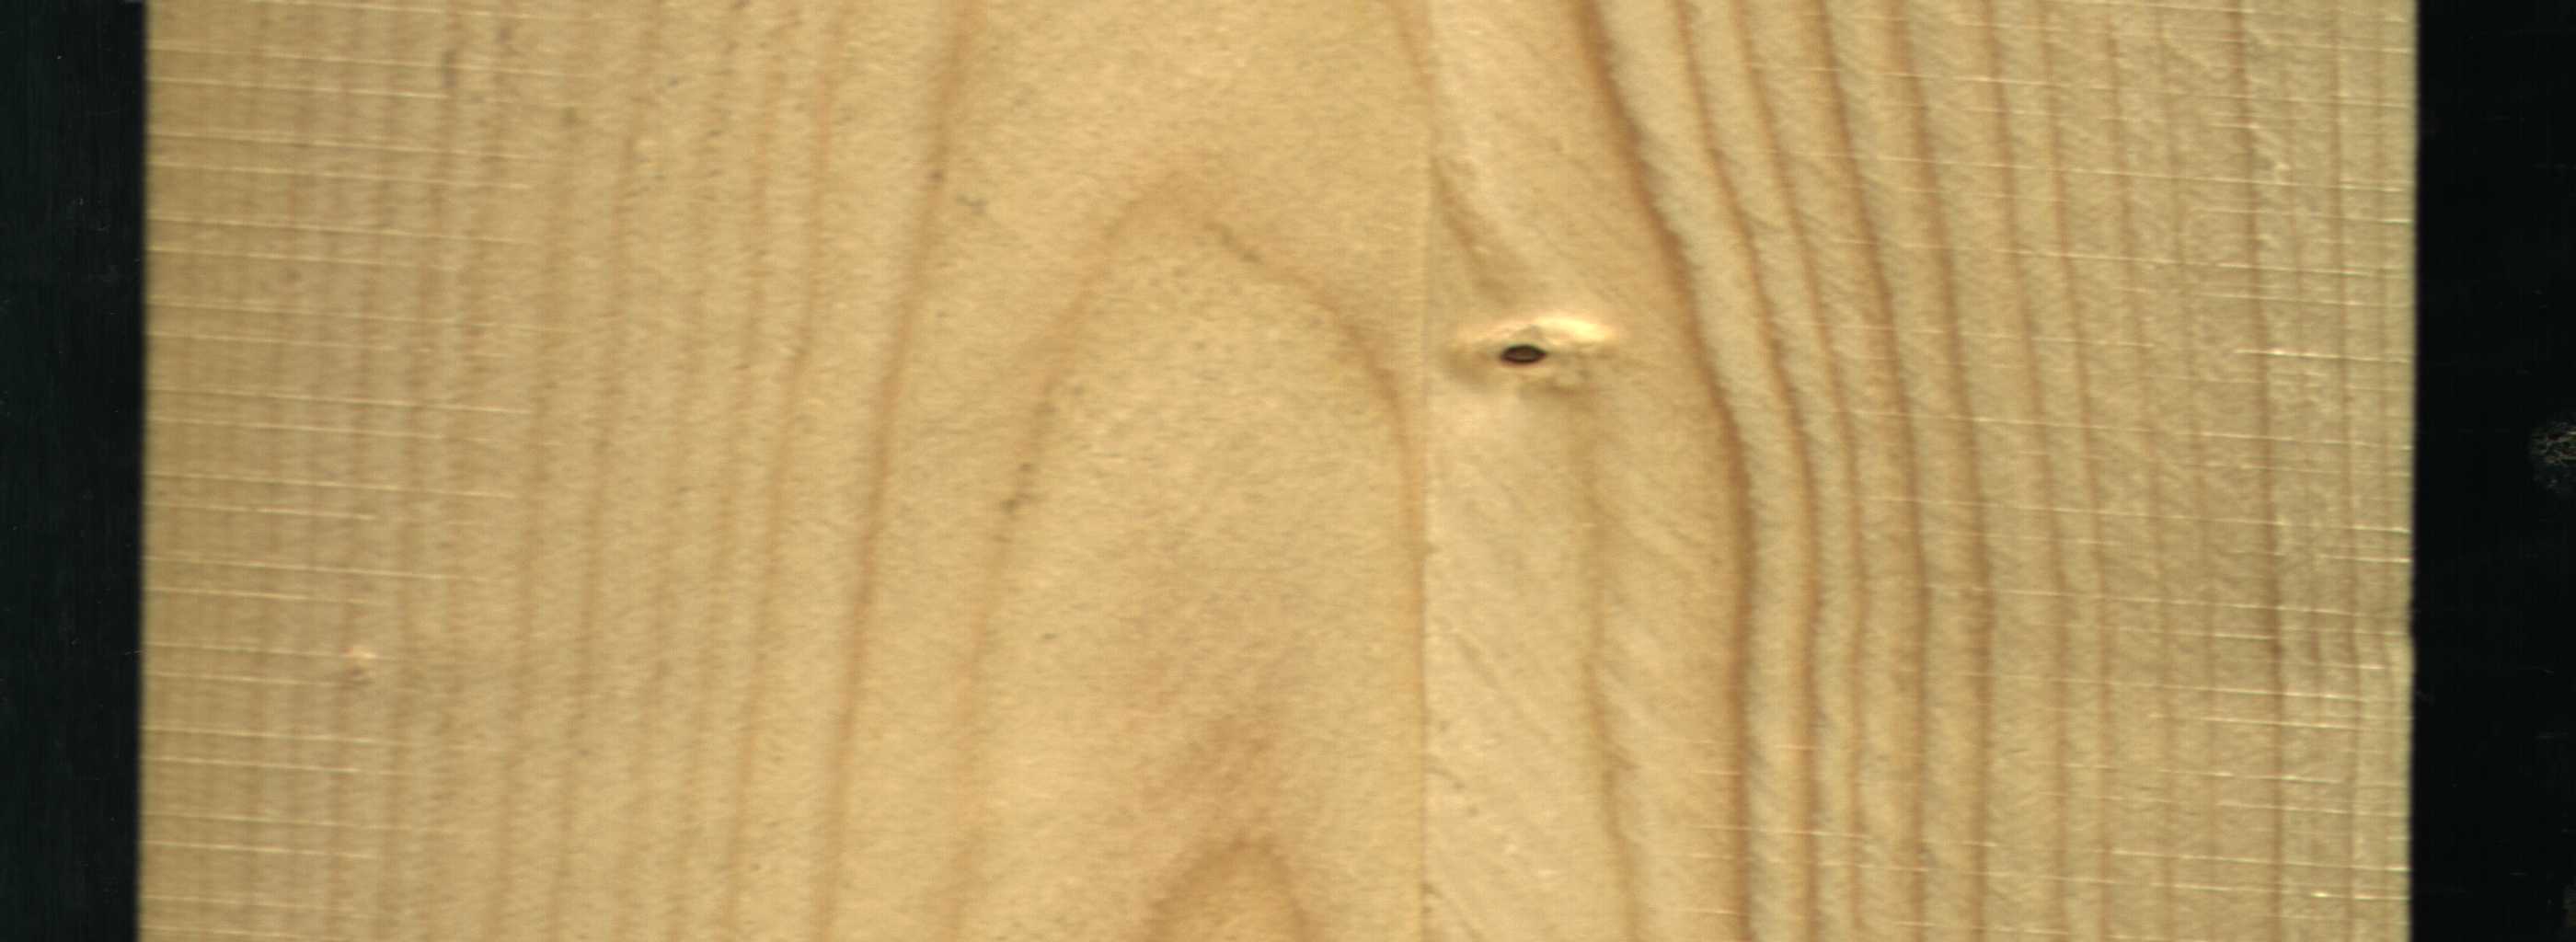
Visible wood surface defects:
Dead_Knot